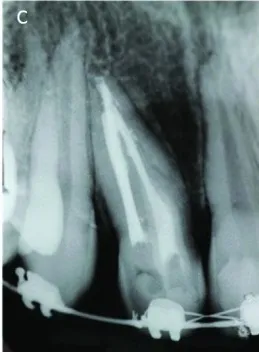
Radiographic examinations of case 2. (
C) 18 months follow-up radiograph showing complete bone repair.
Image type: radiology (x_ray)